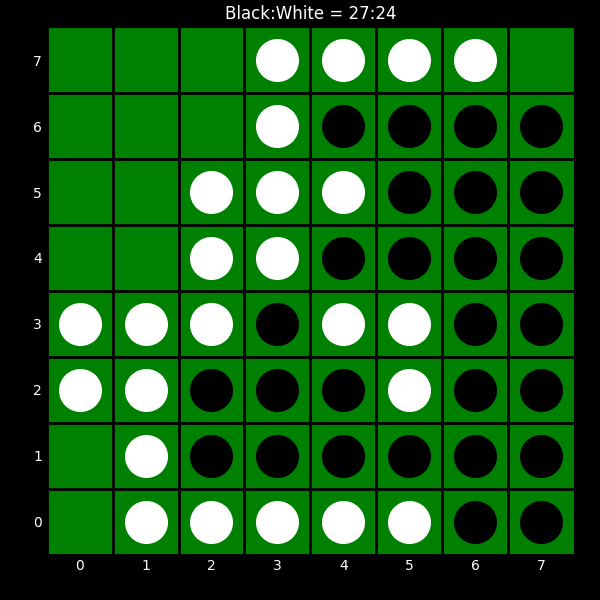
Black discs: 27
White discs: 24